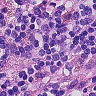
Metastatic tissue present: no